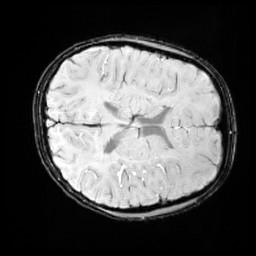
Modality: SWI
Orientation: axial
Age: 12
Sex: male
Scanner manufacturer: siemens
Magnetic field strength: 3 T
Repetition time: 0.027 s
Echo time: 0.02 s